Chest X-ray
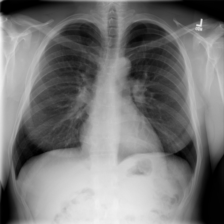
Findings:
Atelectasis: negative
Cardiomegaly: negative
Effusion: negative
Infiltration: negative
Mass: negative
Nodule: negative
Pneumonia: negative
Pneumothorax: negative
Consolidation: negative
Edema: negative
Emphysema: negative
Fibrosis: negative
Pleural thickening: negative
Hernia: negative